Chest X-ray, AP view. Patient: 47 years old, sex M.
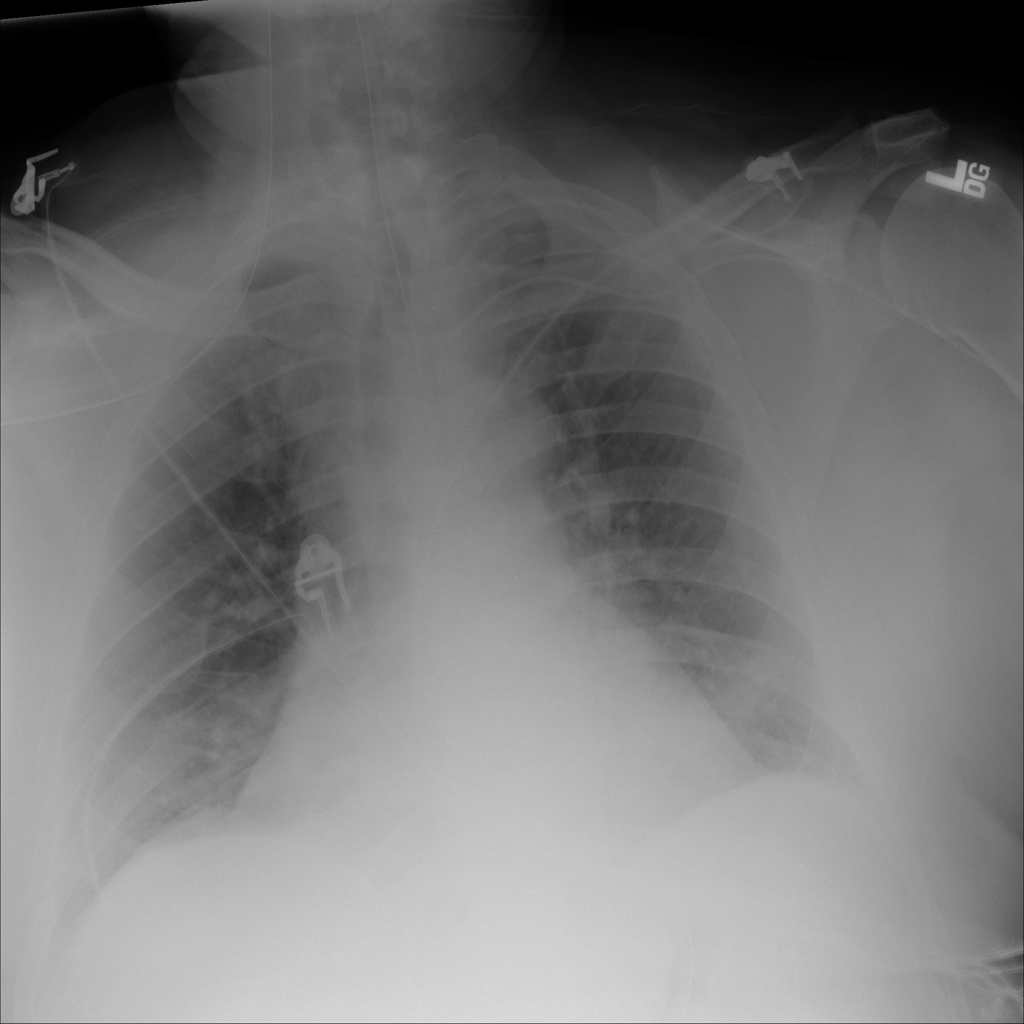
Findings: No Finding